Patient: sex F, age 56
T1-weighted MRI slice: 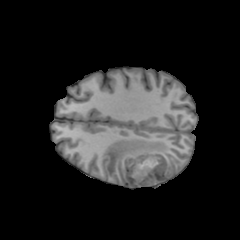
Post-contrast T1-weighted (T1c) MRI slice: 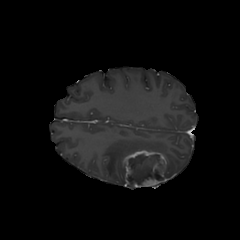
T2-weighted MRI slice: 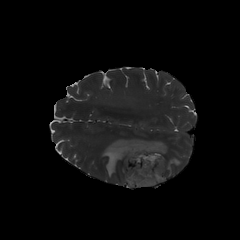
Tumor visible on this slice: yes
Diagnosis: Glioblastoma, IDH-wildtype
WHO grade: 4